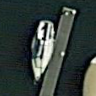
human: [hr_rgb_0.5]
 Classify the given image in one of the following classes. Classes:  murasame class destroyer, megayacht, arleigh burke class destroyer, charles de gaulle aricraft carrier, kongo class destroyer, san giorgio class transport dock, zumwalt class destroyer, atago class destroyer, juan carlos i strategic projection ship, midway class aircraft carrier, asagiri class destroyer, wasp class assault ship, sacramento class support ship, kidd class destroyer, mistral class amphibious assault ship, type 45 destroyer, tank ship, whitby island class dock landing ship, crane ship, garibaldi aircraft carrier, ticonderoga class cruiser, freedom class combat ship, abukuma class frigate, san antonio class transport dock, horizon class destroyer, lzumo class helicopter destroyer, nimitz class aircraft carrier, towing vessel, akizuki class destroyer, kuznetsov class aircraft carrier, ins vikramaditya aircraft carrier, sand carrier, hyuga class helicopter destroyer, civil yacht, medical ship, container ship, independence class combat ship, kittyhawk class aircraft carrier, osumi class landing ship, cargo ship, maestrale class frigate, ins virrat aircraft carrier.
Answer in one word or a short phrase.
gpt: Civil yacht